Interaction volume radius: 5 \u00c5
Interaction volume height: 10 \u00c5
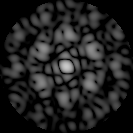
Disorder parameter: 0.5325